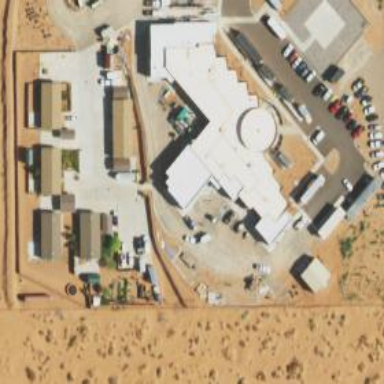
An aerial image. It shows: Clinic building providing healthcare services.